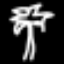
Label: palm tree